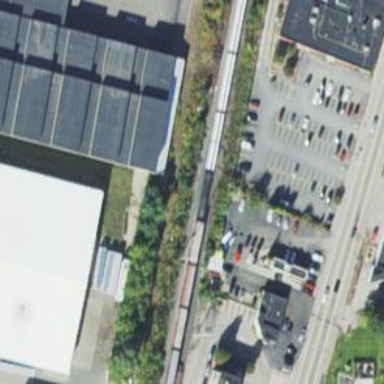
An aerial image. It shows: Railway siding for service.